Question: I use following function to convert datetimes from UTC to my local time (West Australian Standard, +8 GMT).
'''
var waTimeZone = TimeZoneInfo.FindSystemTimeZoneById("W. Australia Standard Time");
var timeInWA = TimeZoneInfo.ConvertTime(utcDateTime, TimeZoneInfo.Utc, waTimeZone);
'''
However this code started behaving incorrectly for certain datetimes in our production server.
E.g
If I convert 31/10/2011 00:00 --> 31/10/2011 09:00 instead of 31/10/2011 08:00.
if I convert 01/10/2011 00:00 --> 01/10/2011 08:00 which is correct.
This code has been running fine for some time after production and we notice this few days ago. The server is set to GMT +8, although I don't think that impacts this piece of code.
Also the same piece of code is running fine in other servers and local machines.
Could someone please provide some idea as to which might have caused this change of behavior? Windows Updates? IIS Configuration Change? .Net bug? etc...
UPDATE :
I checked for more information as Yahia suggested. Results are instesting.
'''
waTimeZone.IsDaylightSavingTime(date) --> False
waTimeZone.GetUtcOffset(date) --> 08:00:00
'''
But I still get the incorrect conversion of +9 hours instead of +8. So .Net is somewhat inconsistent here.
However I checked the registry entries of the server giving incorrect conversion and the local machine which provides me correct answers and it's interesting.

I think our IT guys have not updated DST patches to the server.
Update : Confirmation that the IT guys have missed this server in their DST patch installations. That's the root cause for this behaviour.
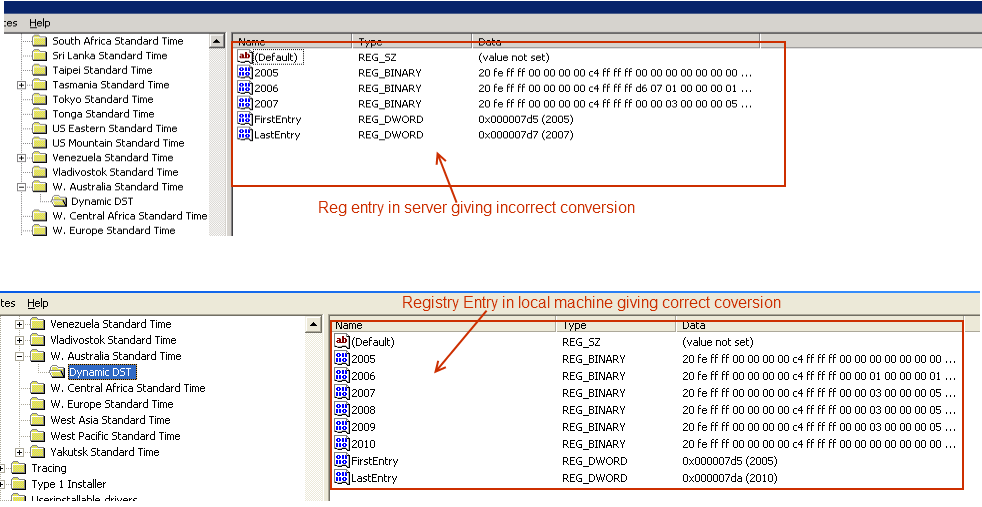
Answer: I suspect that the dates/times you listed differ regarding Daylight Saving - to make sure that this is really the case check the following for both values and 'waTimeZone':
- <URL>
As far as I can tell some parts of Australia don't have DST anymore (ended DST in 2009 - see this WA government link <URL>. :
For MS Windows you will need to take some action to accomodate this change - see <URL>